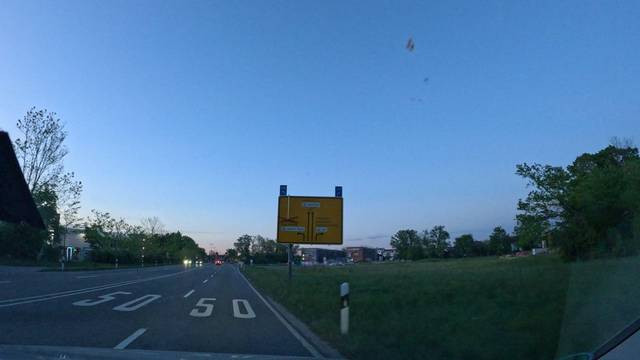
Region: Germany
Coordinates: 47.842, 12.123